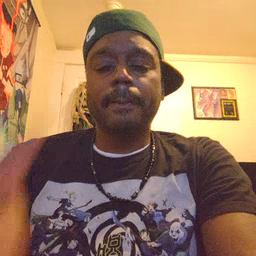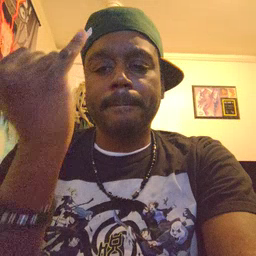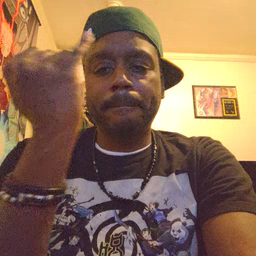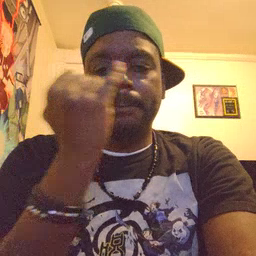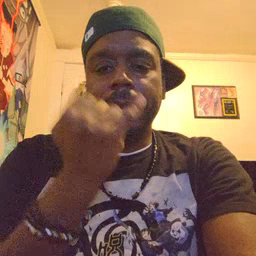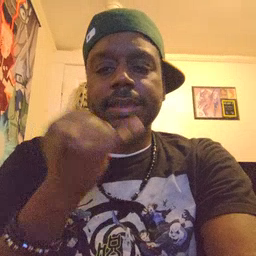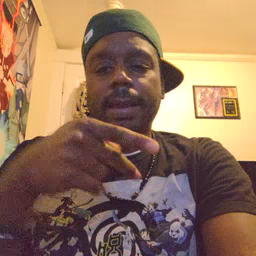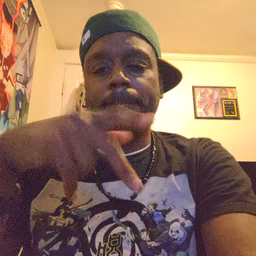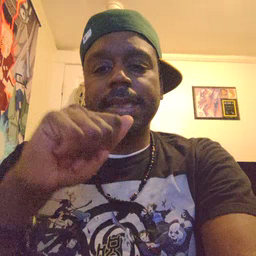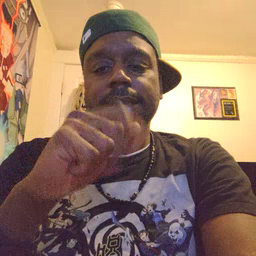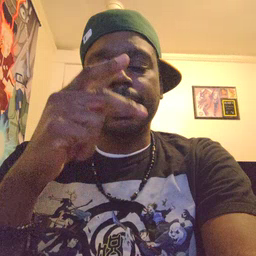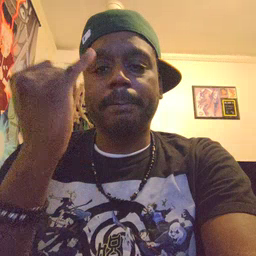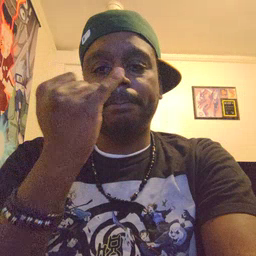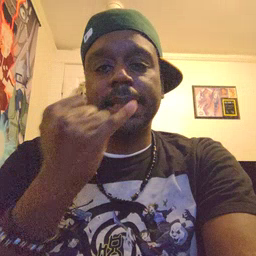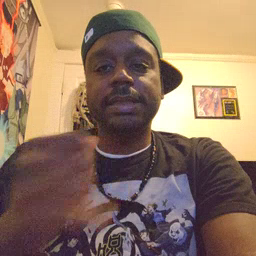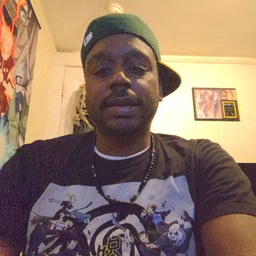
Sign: pizza